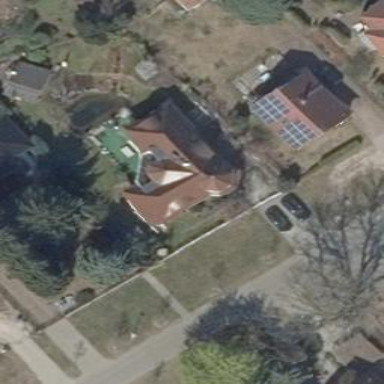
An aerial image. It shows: Detached building with hipped roof.